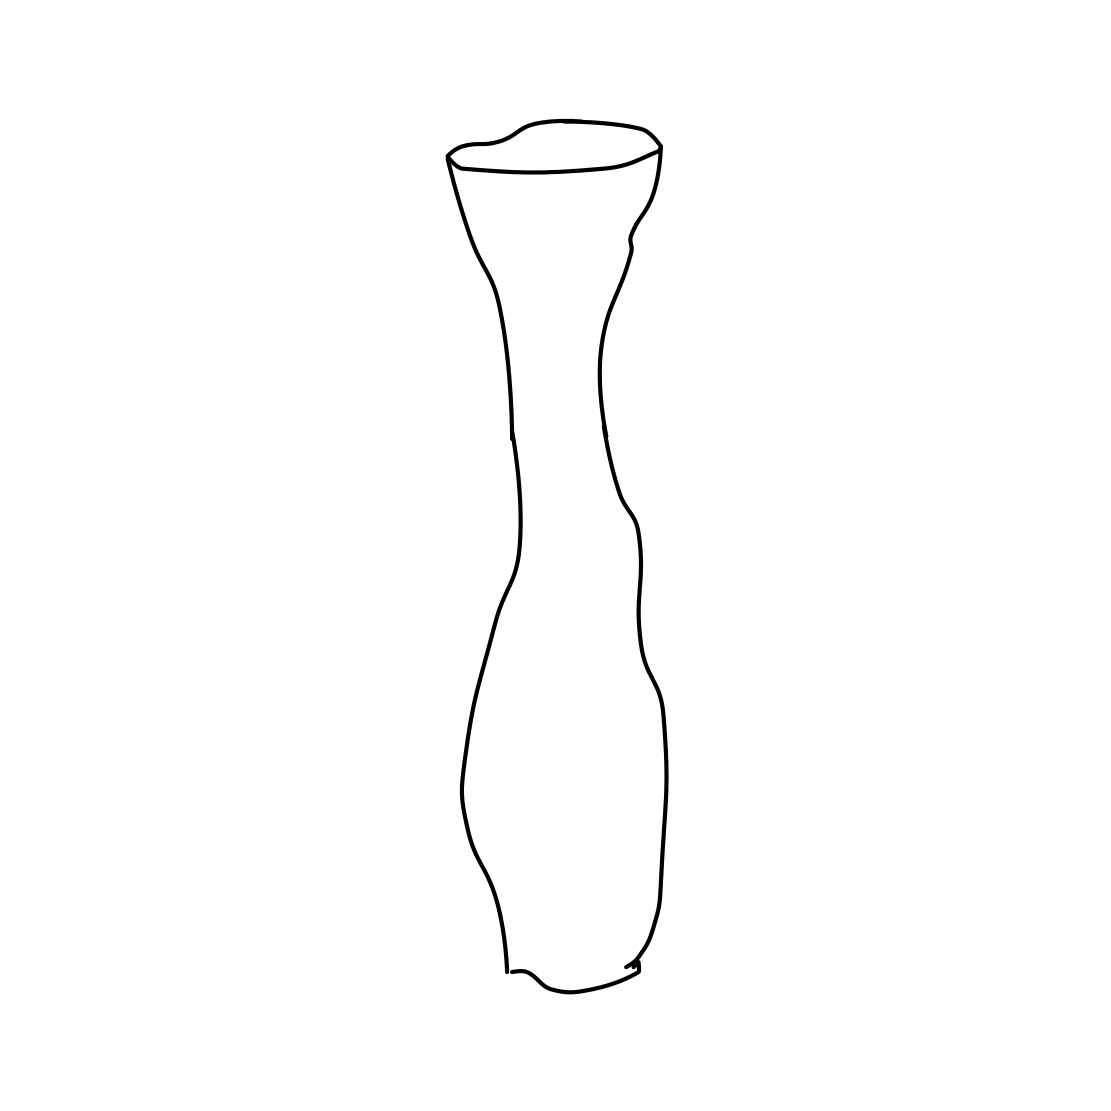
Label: vase